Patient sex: M
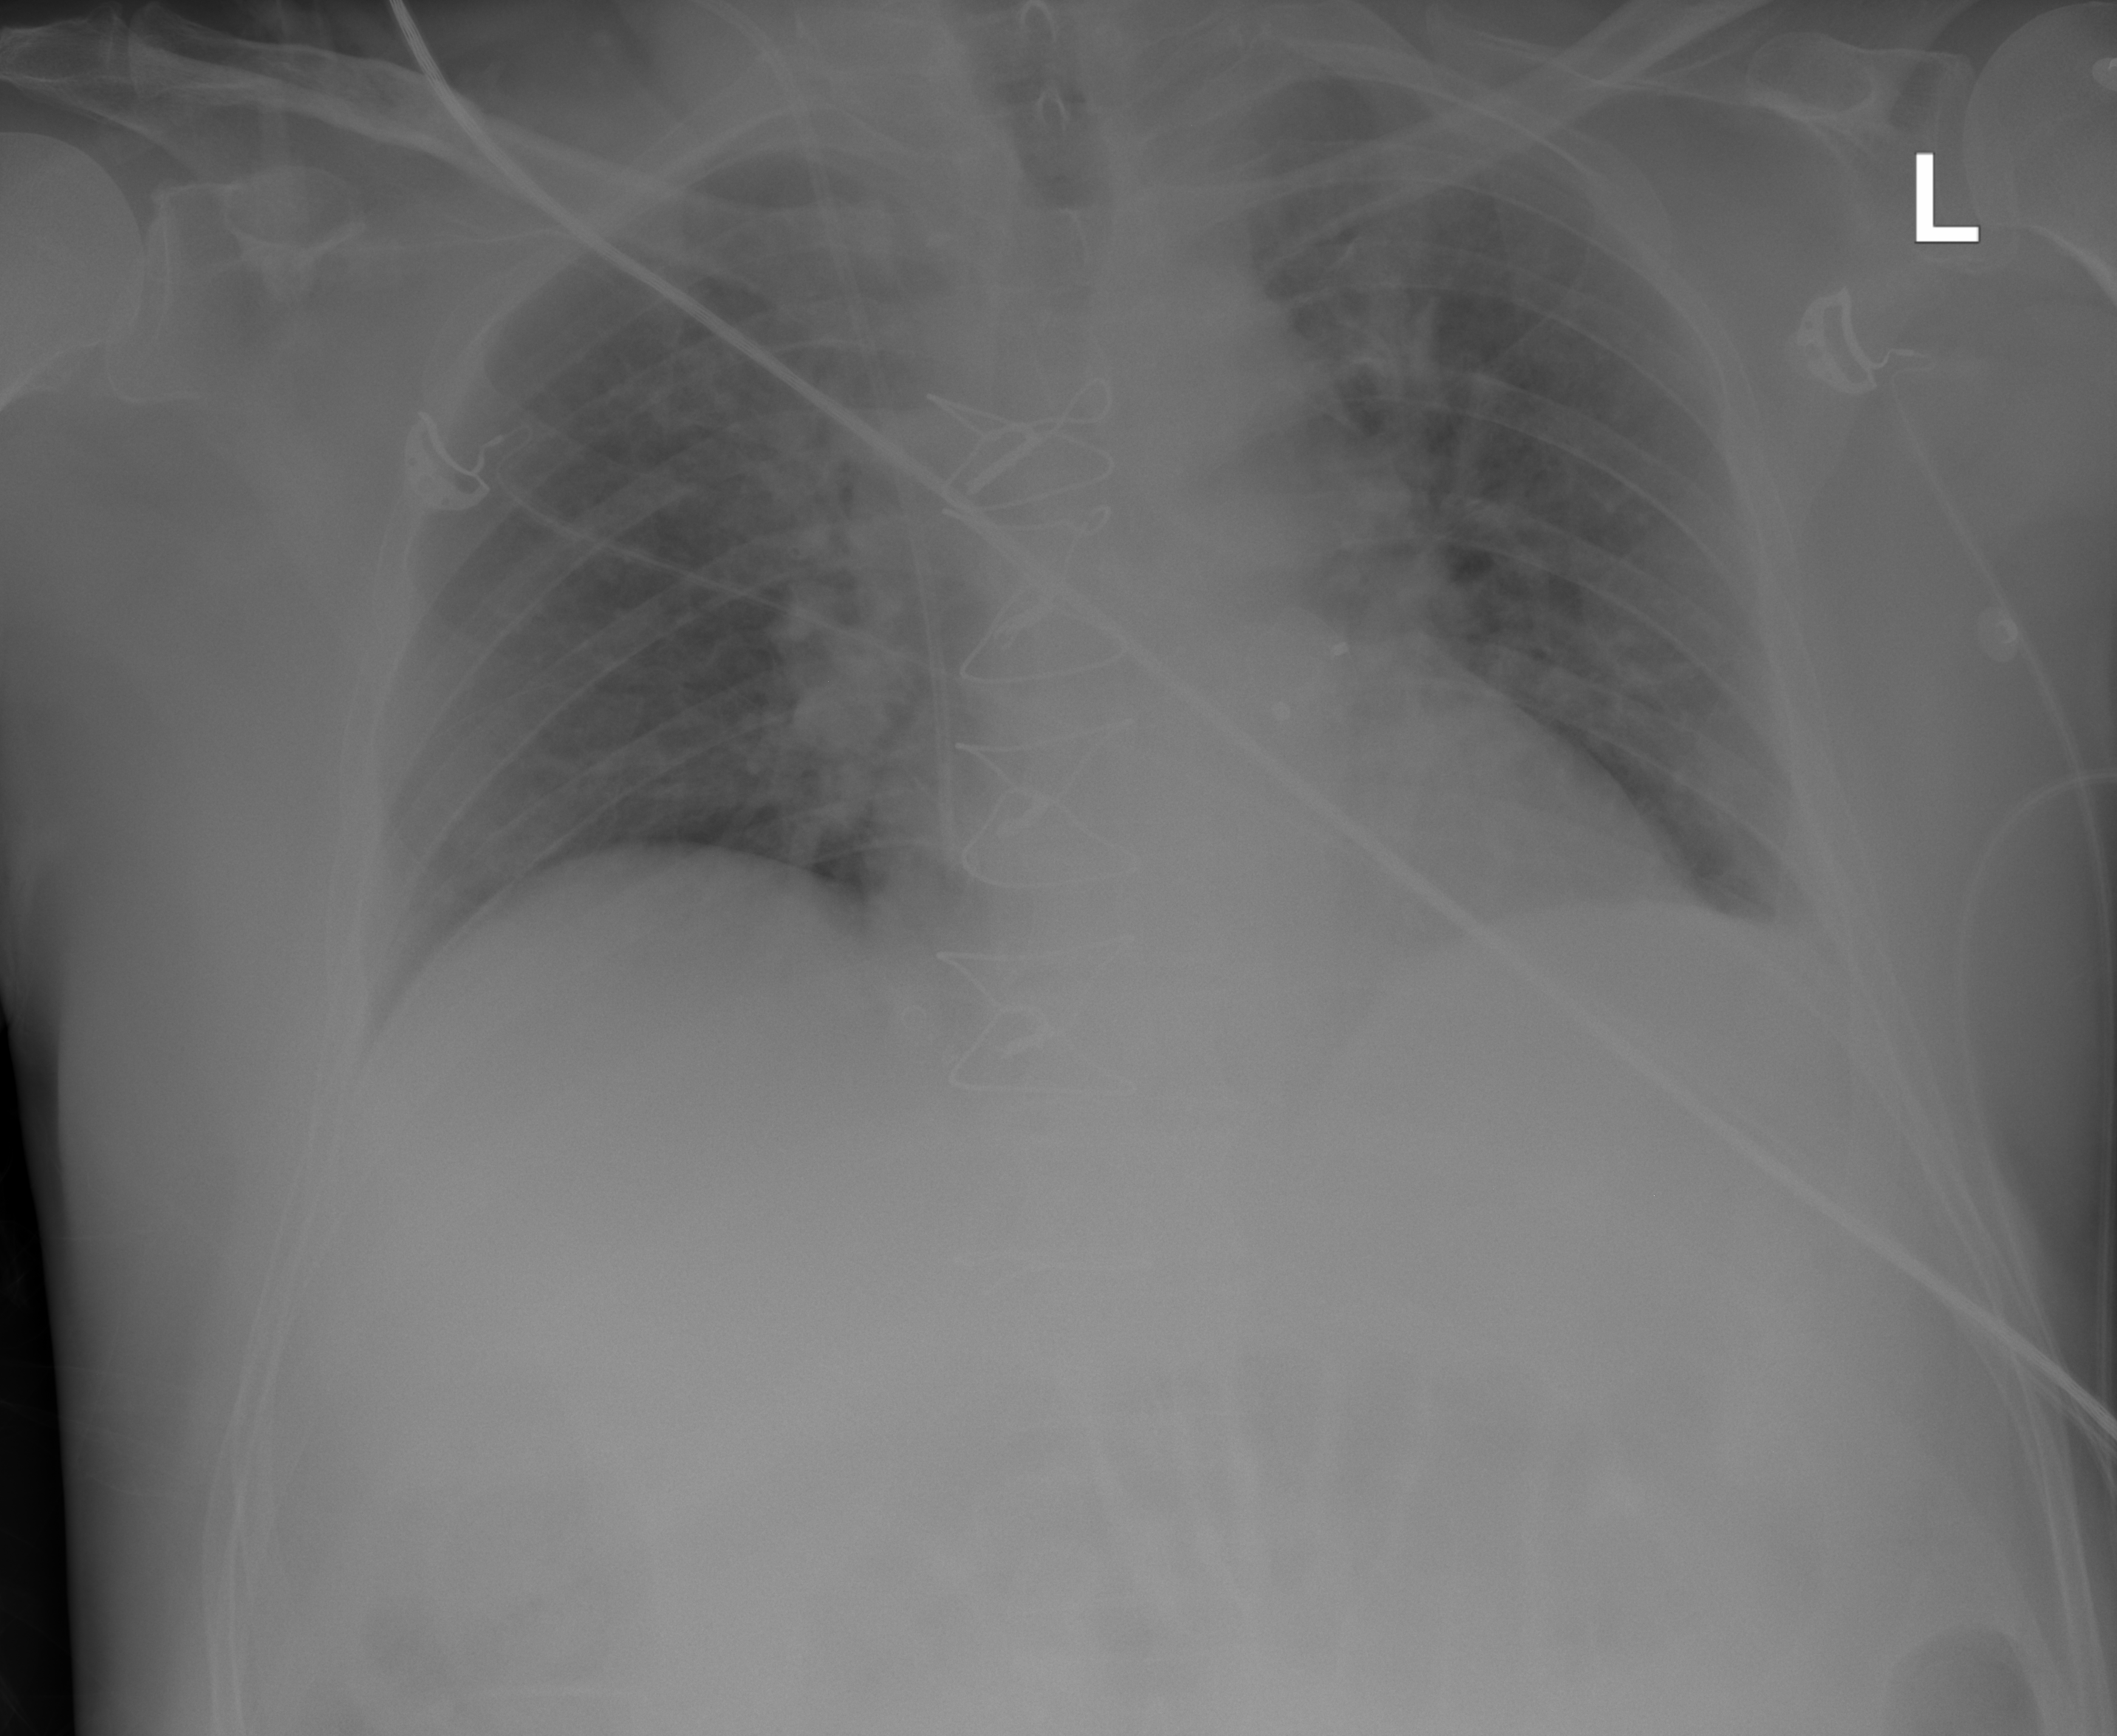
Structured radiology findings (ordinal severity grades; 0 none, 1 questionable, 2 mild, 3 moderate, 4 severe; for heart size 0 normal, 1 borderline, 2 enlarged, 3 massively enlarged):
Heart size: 0
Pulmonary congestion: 1
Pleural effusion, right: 0
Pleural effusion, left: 1
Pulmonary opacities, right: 0
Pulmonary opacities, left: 0
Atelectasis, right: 0
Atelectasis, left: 1